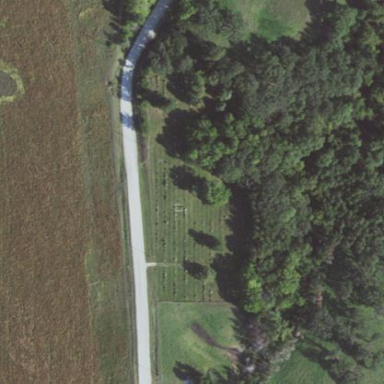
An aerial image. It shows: Cemetery.